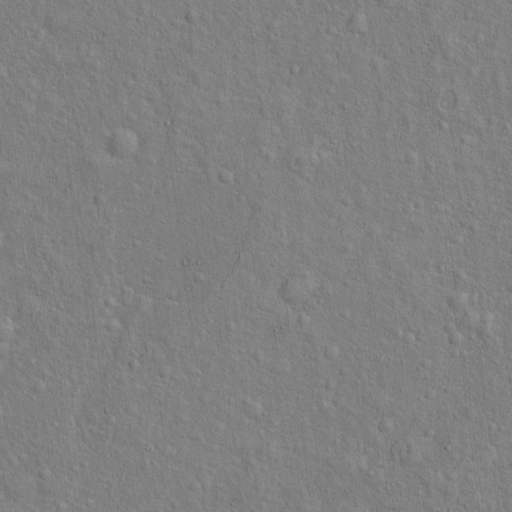
Classes present: Background